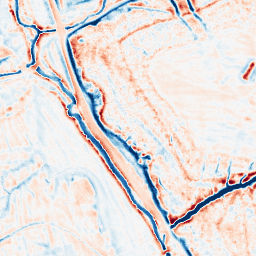
Category: edge_preserving
Decomposition family: bilateral
Decomposition parameters: d: 15
sigma_color: 75
sigma_space: 100
Upsampling method: sinc_hamming
Upsampling parameters: scale: 2
kernel_size: 8
Upsampling scale: 2